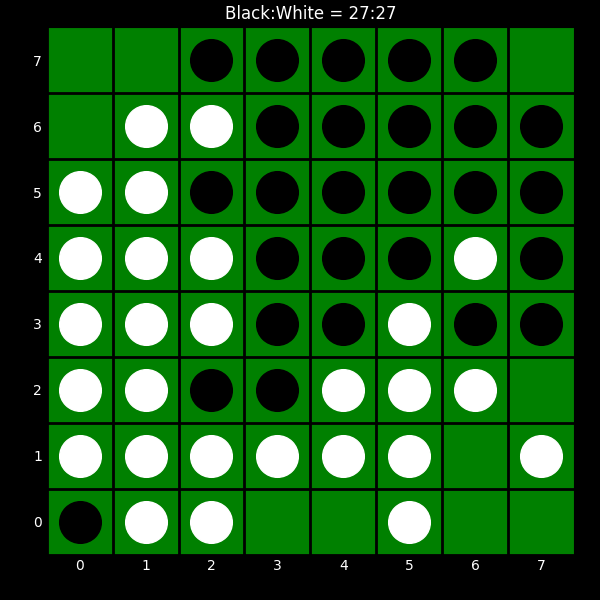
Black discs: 27
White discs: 27